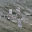
Label: 4